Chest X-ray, PA view. Patient: 57 years old, sex F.
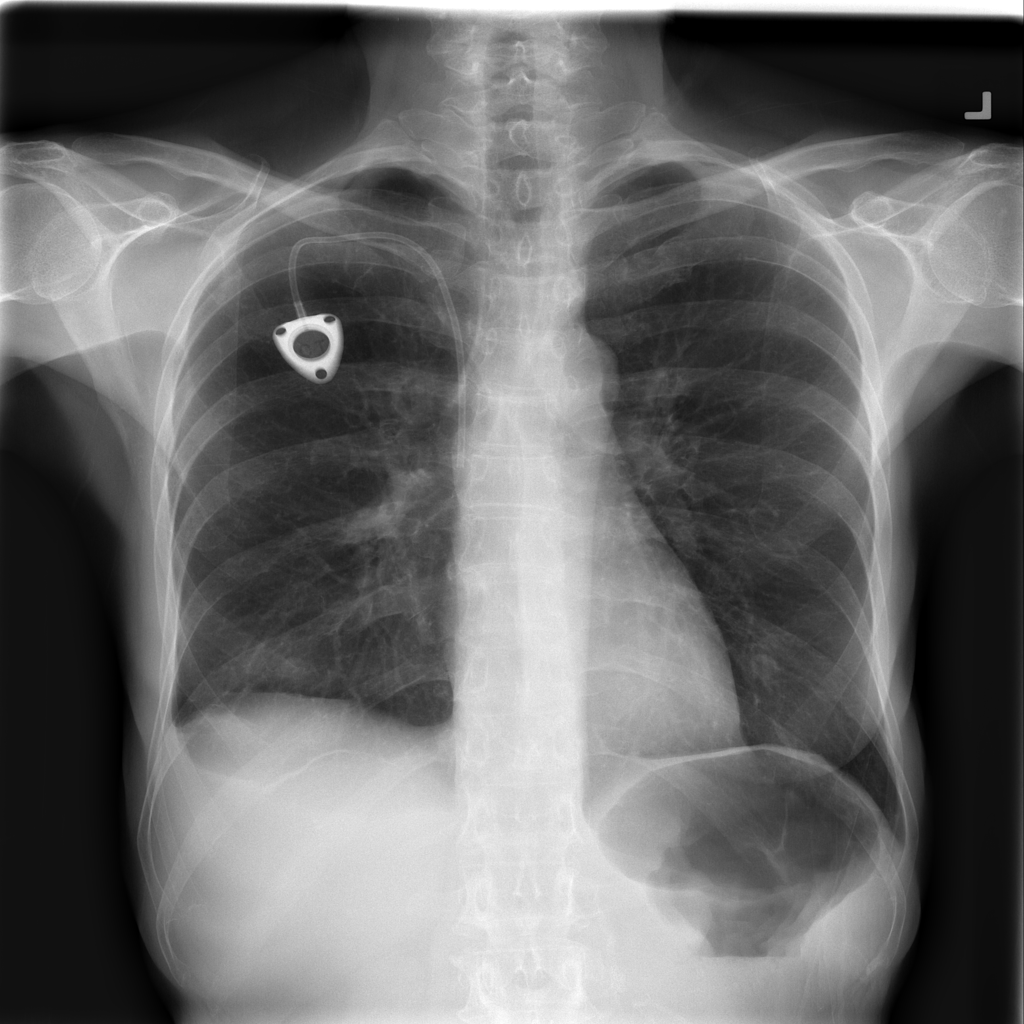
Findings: Effusion